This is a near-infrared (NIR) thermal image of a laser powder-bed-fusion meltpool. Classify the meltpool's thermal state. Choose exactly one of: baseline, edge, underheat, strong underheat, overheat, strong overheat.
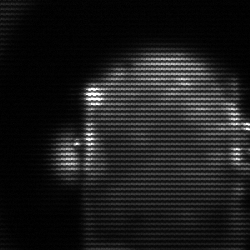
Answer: baseline